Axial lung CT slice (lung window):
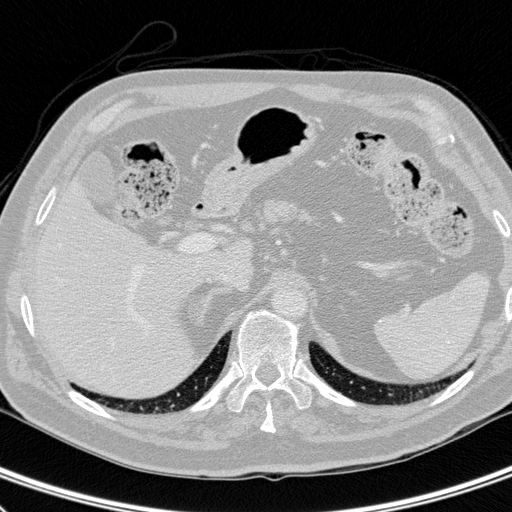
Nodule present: no